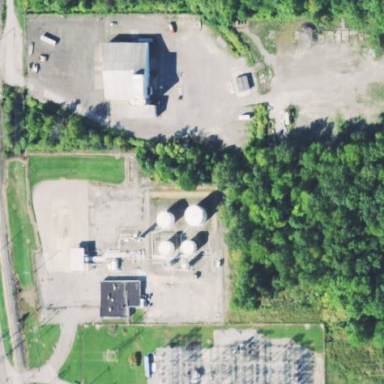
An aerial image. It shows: Power substation.